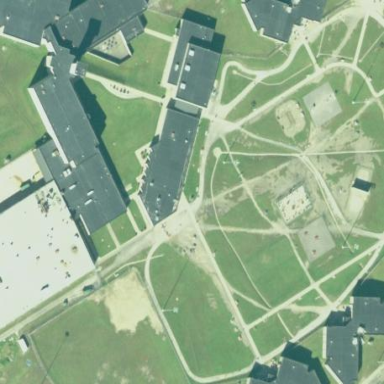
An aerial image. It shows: Prison.